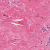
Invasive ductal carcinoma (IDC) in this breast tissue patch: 0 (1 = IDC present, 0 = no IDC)